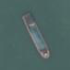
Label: civil